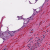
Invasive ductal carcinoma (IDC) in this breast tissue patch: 0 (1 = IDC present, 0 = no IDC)